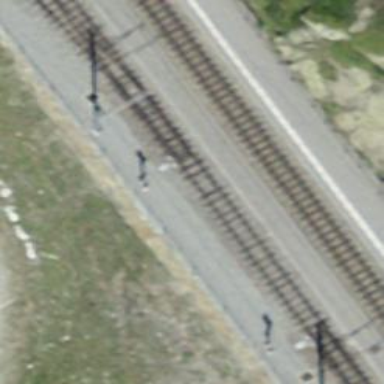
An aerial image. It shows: Railway switch.